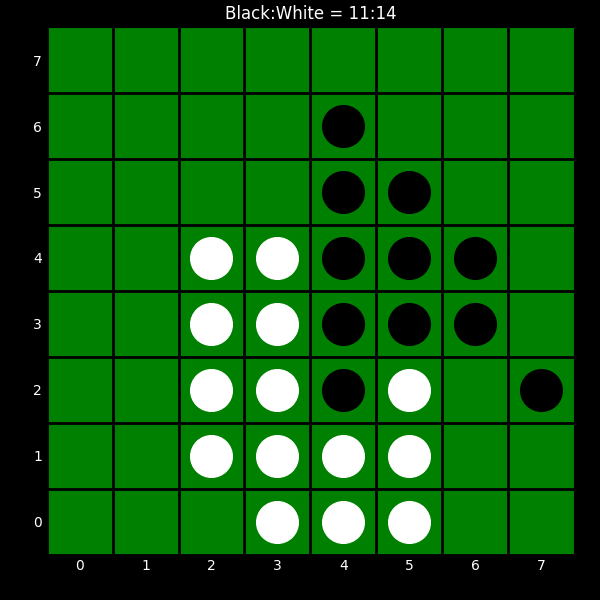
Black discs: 11
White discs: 14